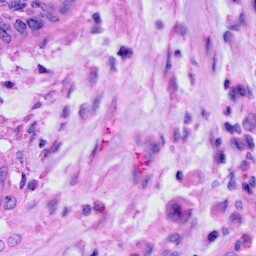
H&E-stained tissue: Cervix